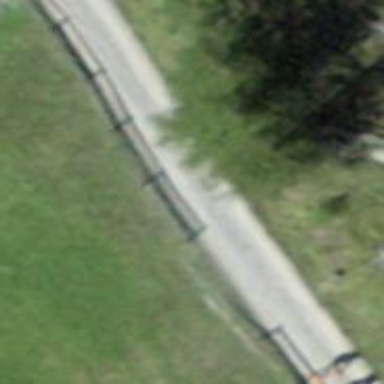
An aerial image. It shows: Lift gate barrier.